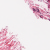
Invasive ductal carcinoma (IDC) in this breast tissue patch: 0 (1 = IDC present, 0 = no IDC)